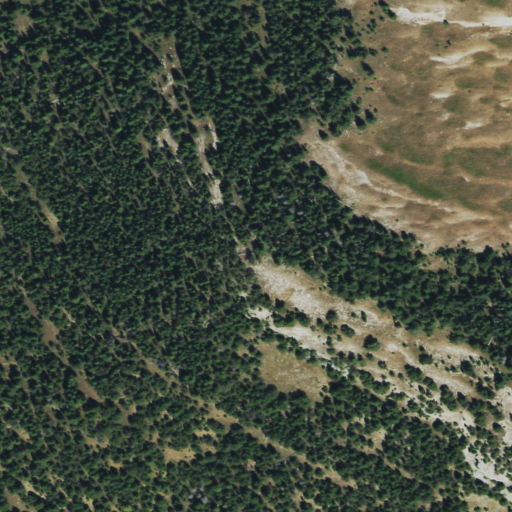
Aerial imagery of mountain in Wyoming named Walker Mountain containing evergreen forest, shrub, and grassland